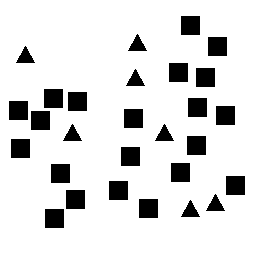
Squares: 21
Triangles: 7
Stars: 0
Total shapes: 28